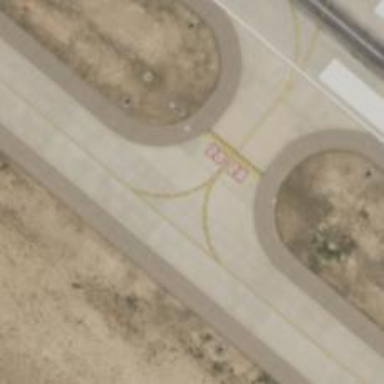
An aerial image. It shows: Image of taxiway at airport.